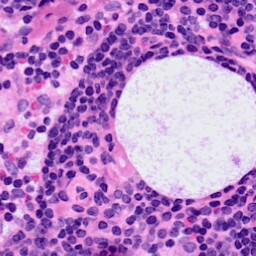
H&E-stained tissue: LymphNode